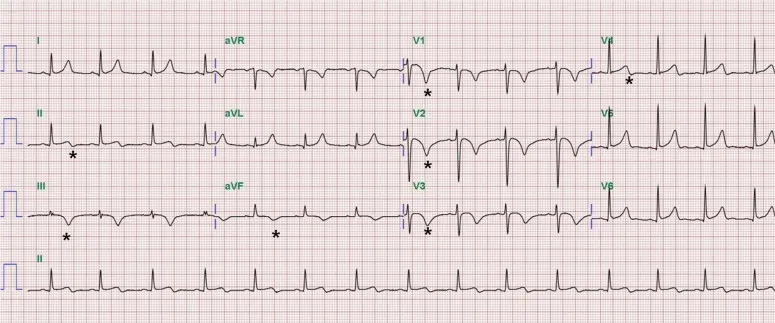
Electrocardiogram demonstrated diffuse T wave inversions (Asterisk) in the right precordial leads (V1-4) and the inferior leads (II, III, aVF).
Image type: electrography (ekg)